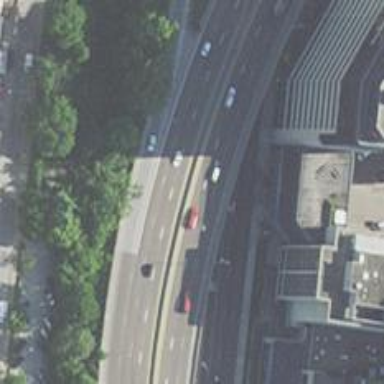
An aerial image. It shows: Bridge over motorway_link.